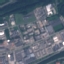
Land use / land cover: Industrial